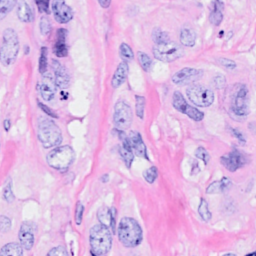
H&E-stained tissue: Breast